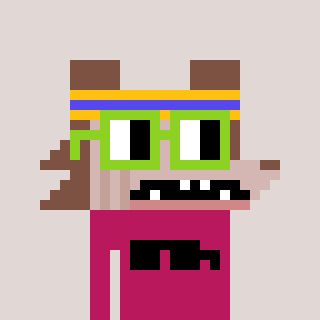
a pixel art character with square light green glasses, a werewolf-shaped head and a darkpink-colored body on a warm background